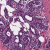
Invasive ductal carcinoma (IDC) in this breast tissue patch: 0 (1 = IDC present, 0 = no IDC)